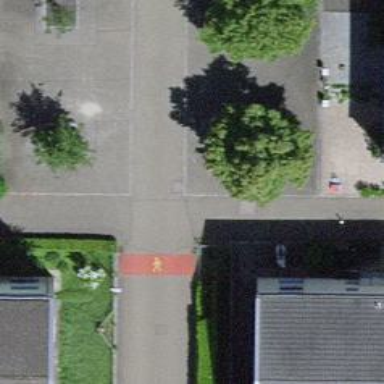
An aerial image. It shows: Asphalt alley road designated as service road.